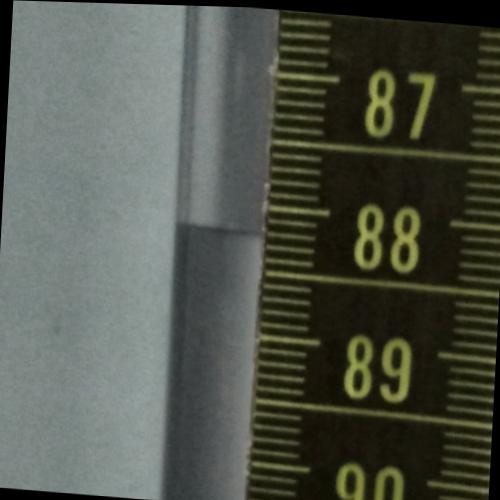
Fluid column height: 88.2 cm